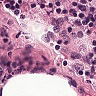
Metastatic tissue present: yes